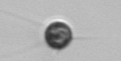
Label: Acanthoica_quattrospina